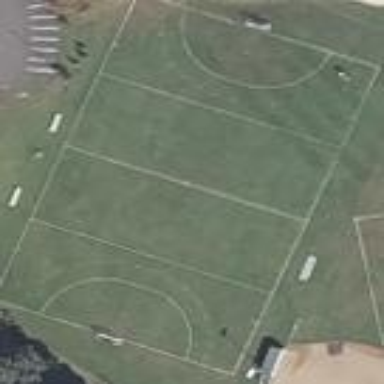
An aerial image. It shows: Hockey pitch for leisure sports activities.